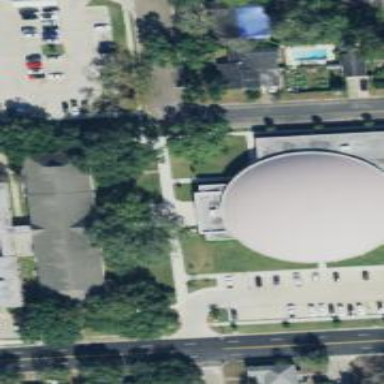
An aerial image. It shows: Building with dome.